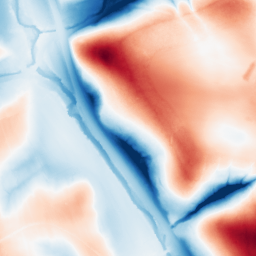
Category: classical
Decomposition family: uniform
Decomposition parameters: size: 100
Upsampling method: quadratic
Upsampling parameters: scale: 4
Upsampling scale: 4